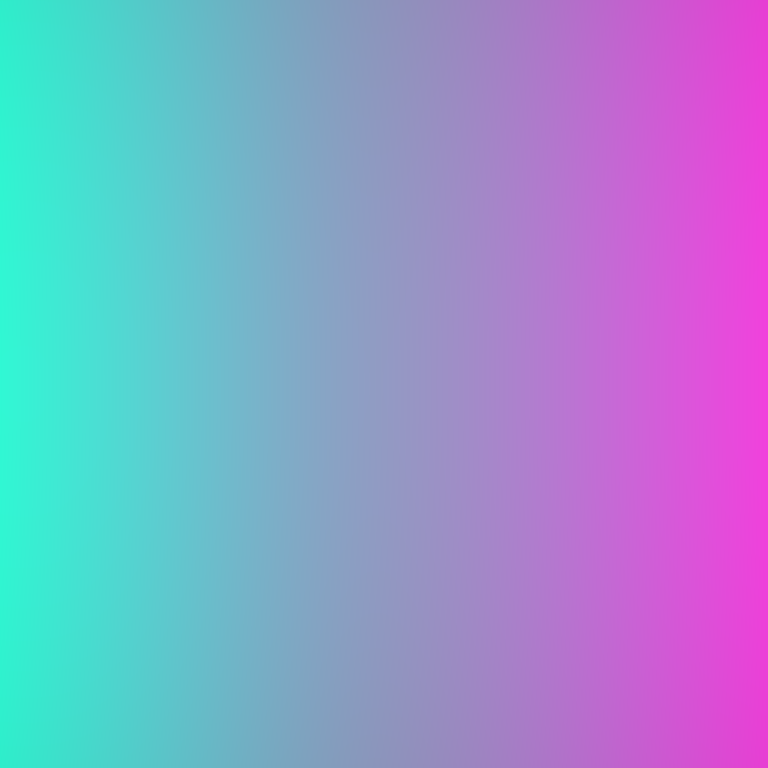
Abstract light effect, smooth gradient from teal to magenta, calm atmosphere, soft glow, no room, no furniture, no objects.